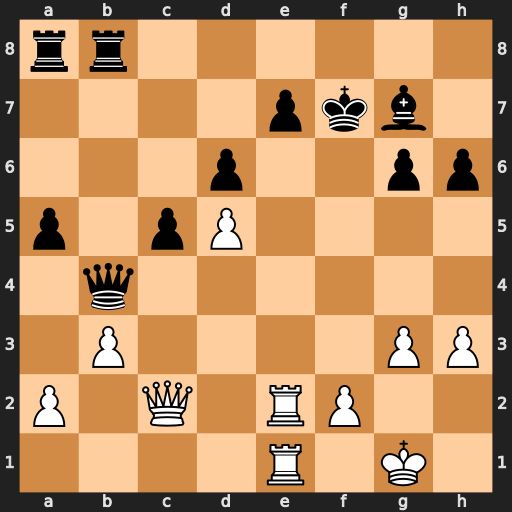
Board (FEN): rr6/4pkb1/3p2pp/p1pP4/1q6/1P4PP/P1Q1RP2/4R1K1
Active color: w
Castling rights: -
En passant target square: -
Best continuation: Rxe7+ Kg8 R1e6 Rb7 a3 Qxb3 Qxb3 Rxb3 Rxg6